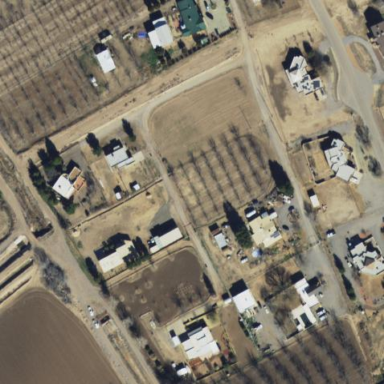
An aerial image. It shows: Orchard.